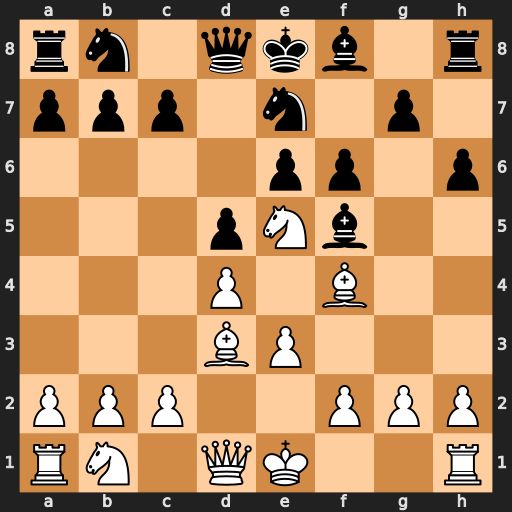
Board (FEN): rn1qkb1r/ppp1n1p1/4pp1p/3pNb2/3P1B2/3BP3/PPP2PPP/RN1QK2R
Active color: w
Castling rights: KQkq
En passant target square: -
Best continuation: Qh5+ g6 Nxg6 Bxg6 Bxg6+ Nxg6 Qxg6+